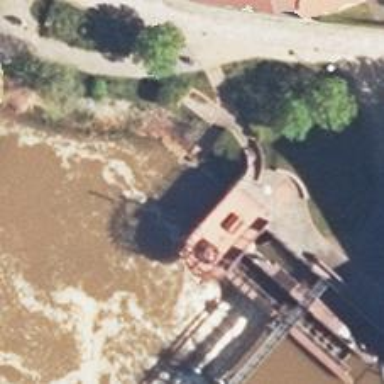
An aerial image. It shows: Fish pass along the waterway.